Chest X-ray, AP view. Patient: 40 years old, sex F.
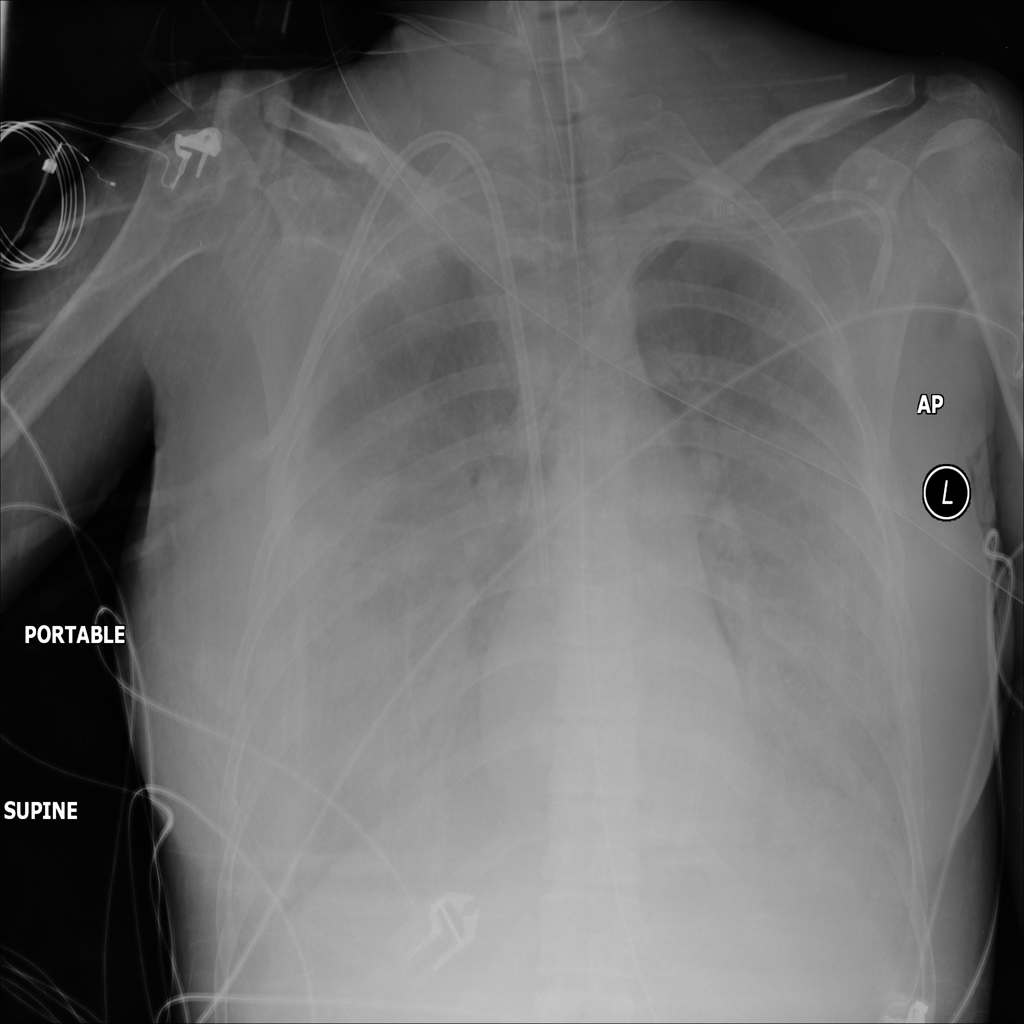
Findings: Effusion, Infiltration